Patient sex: F
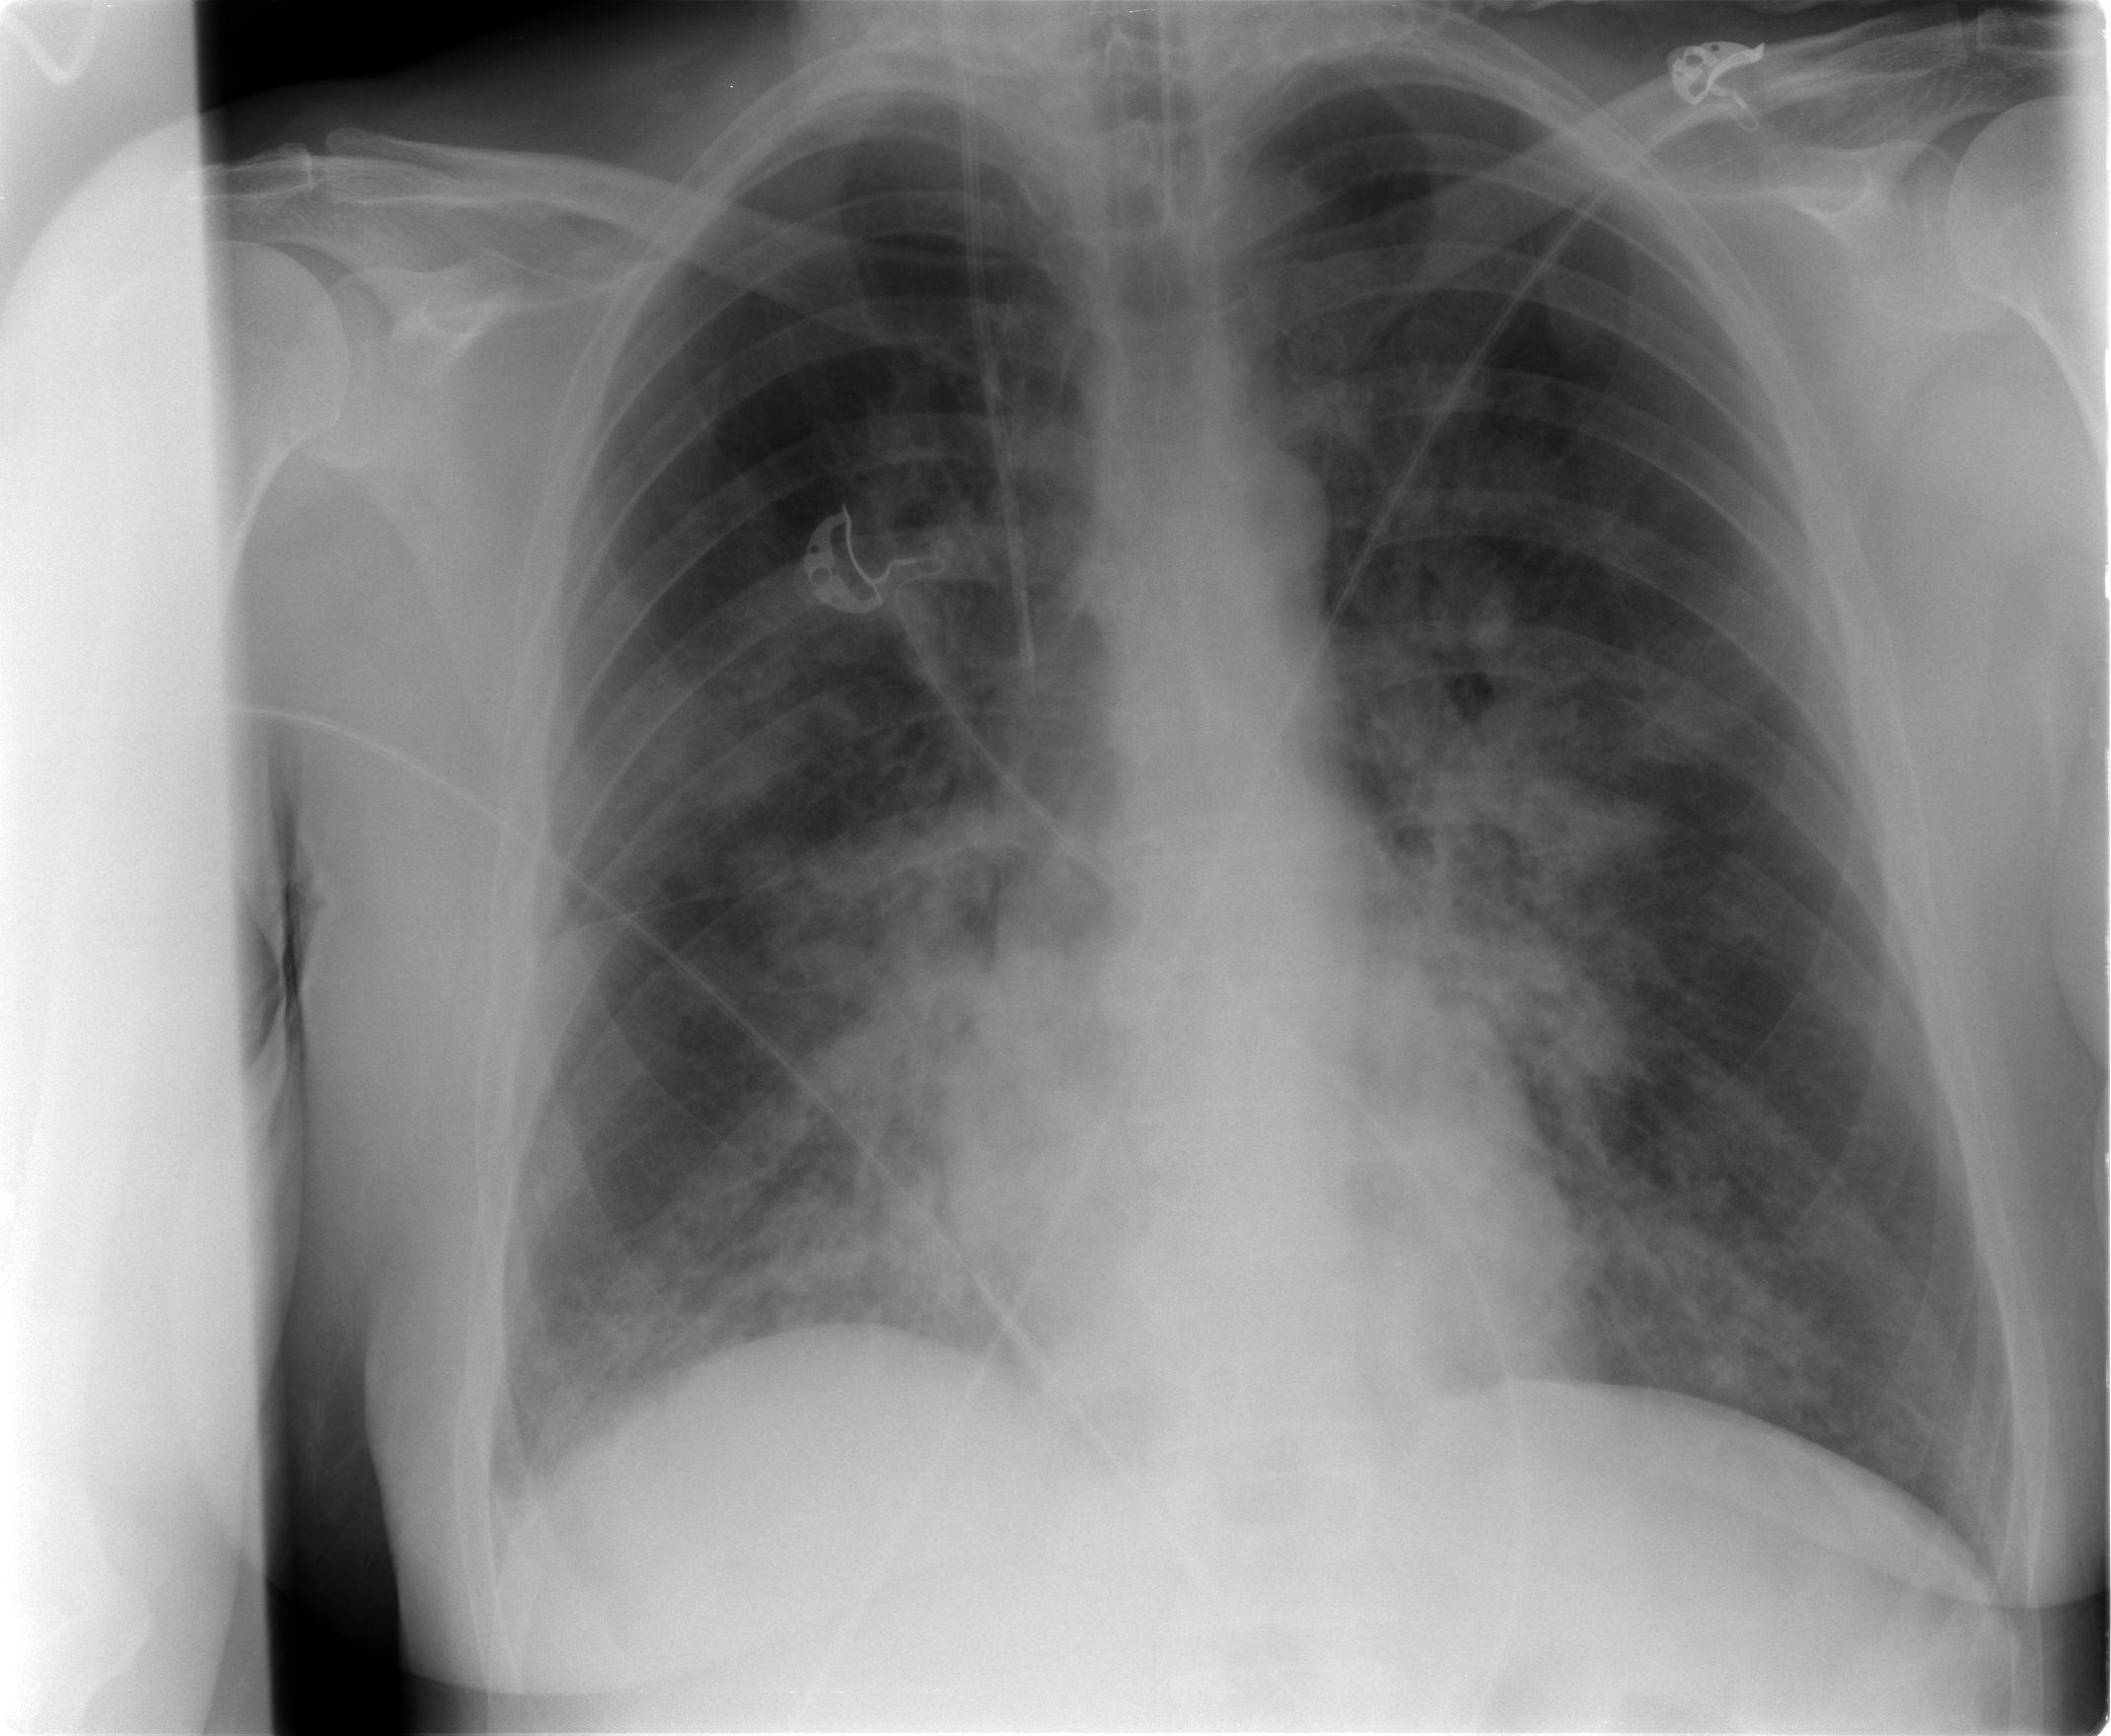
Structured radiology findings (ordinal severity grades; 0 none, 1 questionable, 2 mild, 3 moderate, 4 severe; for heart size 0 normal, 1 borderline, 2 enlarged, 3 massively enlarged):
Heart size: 0
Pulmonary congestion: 0
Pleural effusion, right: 1
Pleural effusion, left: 0
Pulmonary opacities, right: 3
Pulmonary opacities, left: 3
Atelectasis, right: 1
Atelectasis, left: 1